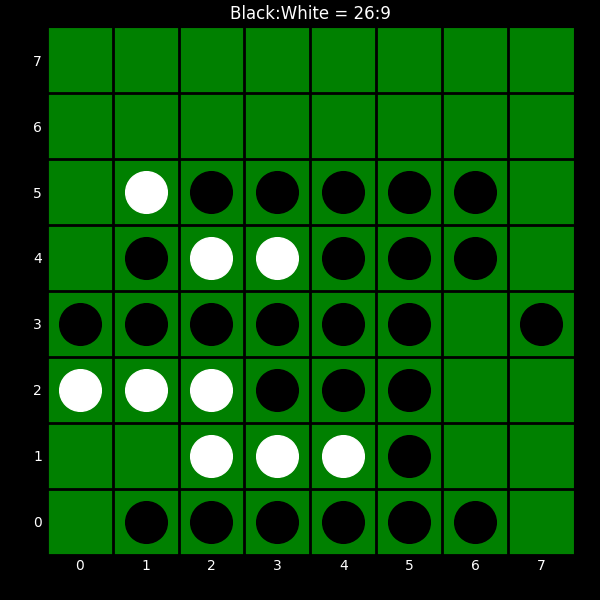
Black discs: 26
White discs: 9